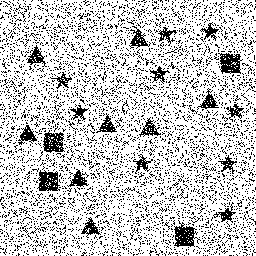
Squares: 4
Triangles: 8
Stars: 9
Total shapes: 21